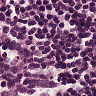
Metastatic tissue present: no